Field crop: maize
Growth stage: 2
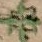
Species: atriplex